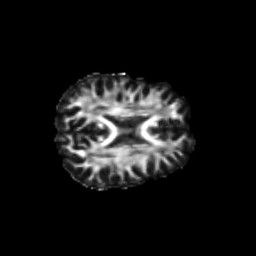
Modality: FA
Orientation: axial
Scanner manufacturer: siemens
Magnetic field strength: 3 T
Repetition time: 9.2 s
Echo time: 0.084 s